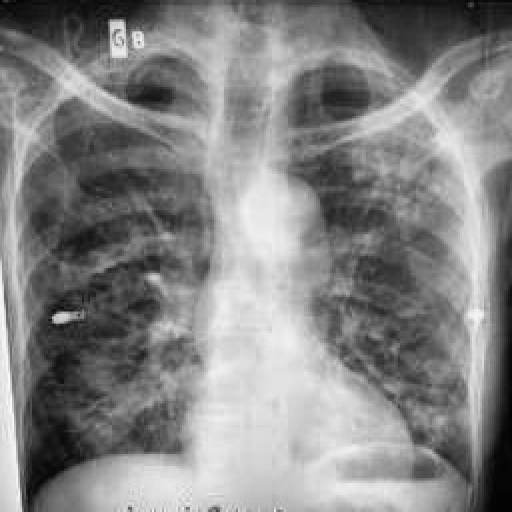
Finding: TUBERCULOSIS